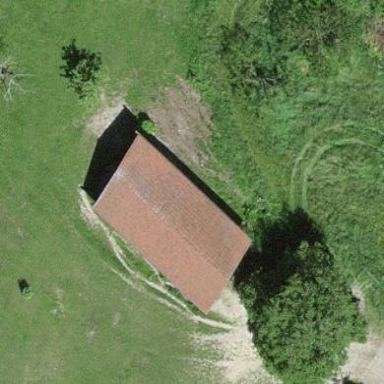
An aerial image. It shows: Rural barn.